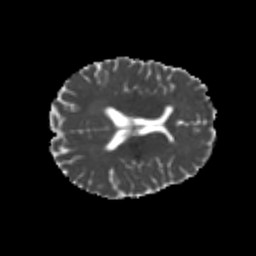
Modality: MD
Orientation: axial
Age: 20
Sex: female
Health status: healthy
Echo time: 0.074 s